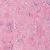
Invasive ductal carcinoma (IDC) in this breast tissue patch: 0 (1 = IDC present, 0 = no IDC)